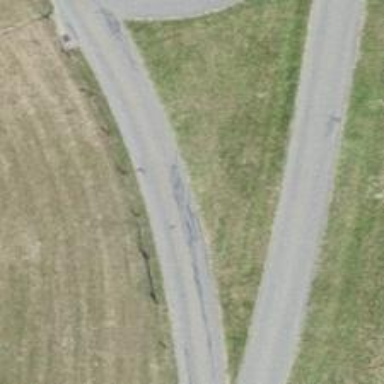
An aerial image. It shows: Unclassified road with asphalt surface.